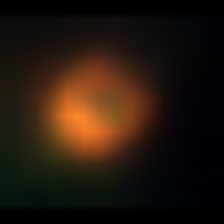
Taxon: NanoPlankton
Group: Other